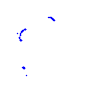
Particle: kaon